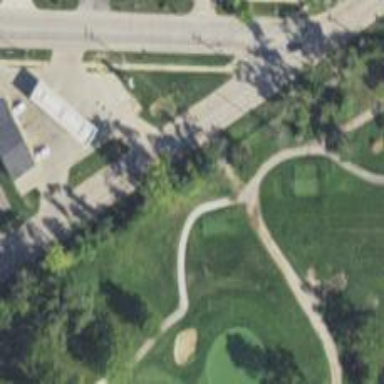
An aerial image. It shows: Footway that serves as golf path.